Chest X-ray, PA view. Patient: 15 years old, sex M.
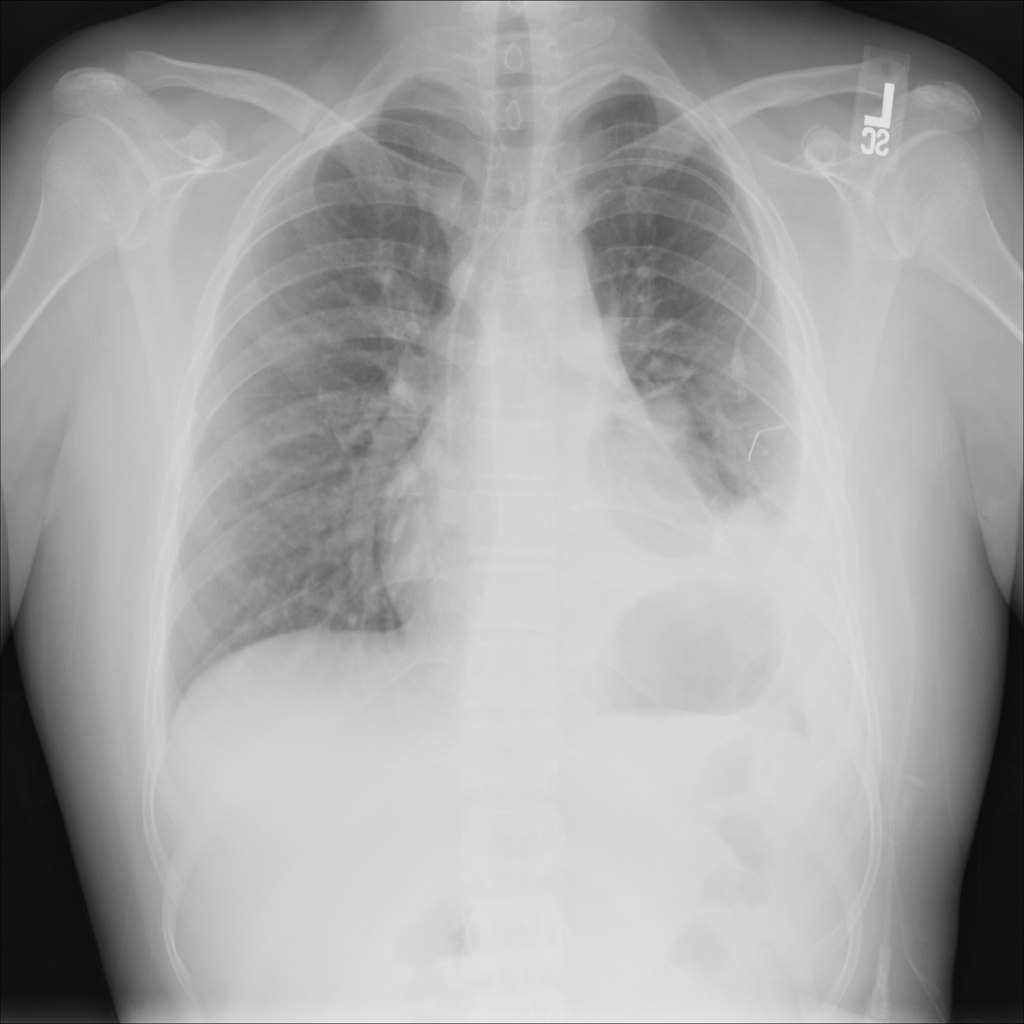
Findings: Atelectasis, Effusion, Infiltration, Mass